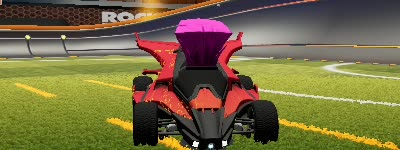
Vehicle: aftershock